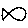
Label: fish